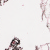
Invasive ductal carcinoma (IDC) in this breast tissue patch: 0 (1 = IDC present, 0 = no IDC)